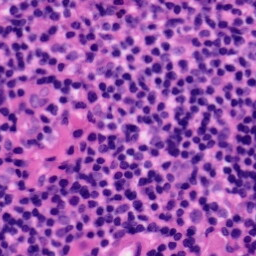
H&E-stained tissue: Tonsil